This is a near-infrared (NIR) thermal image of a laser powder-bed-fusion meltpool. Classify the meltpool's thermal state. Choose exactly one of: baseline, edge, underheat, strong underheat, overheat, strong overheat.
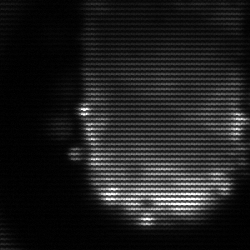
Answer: baseline